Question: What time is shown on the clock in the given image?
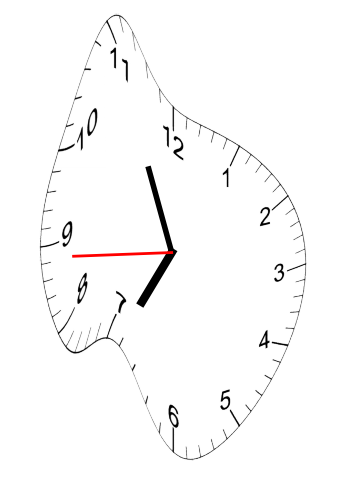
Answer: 06:55:44